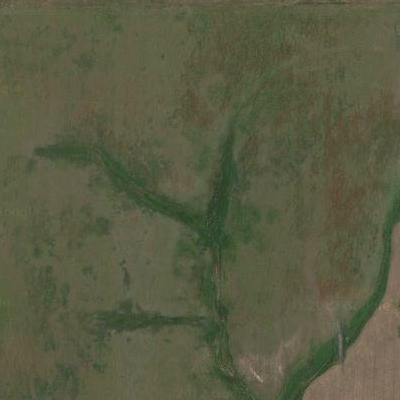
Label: Grass